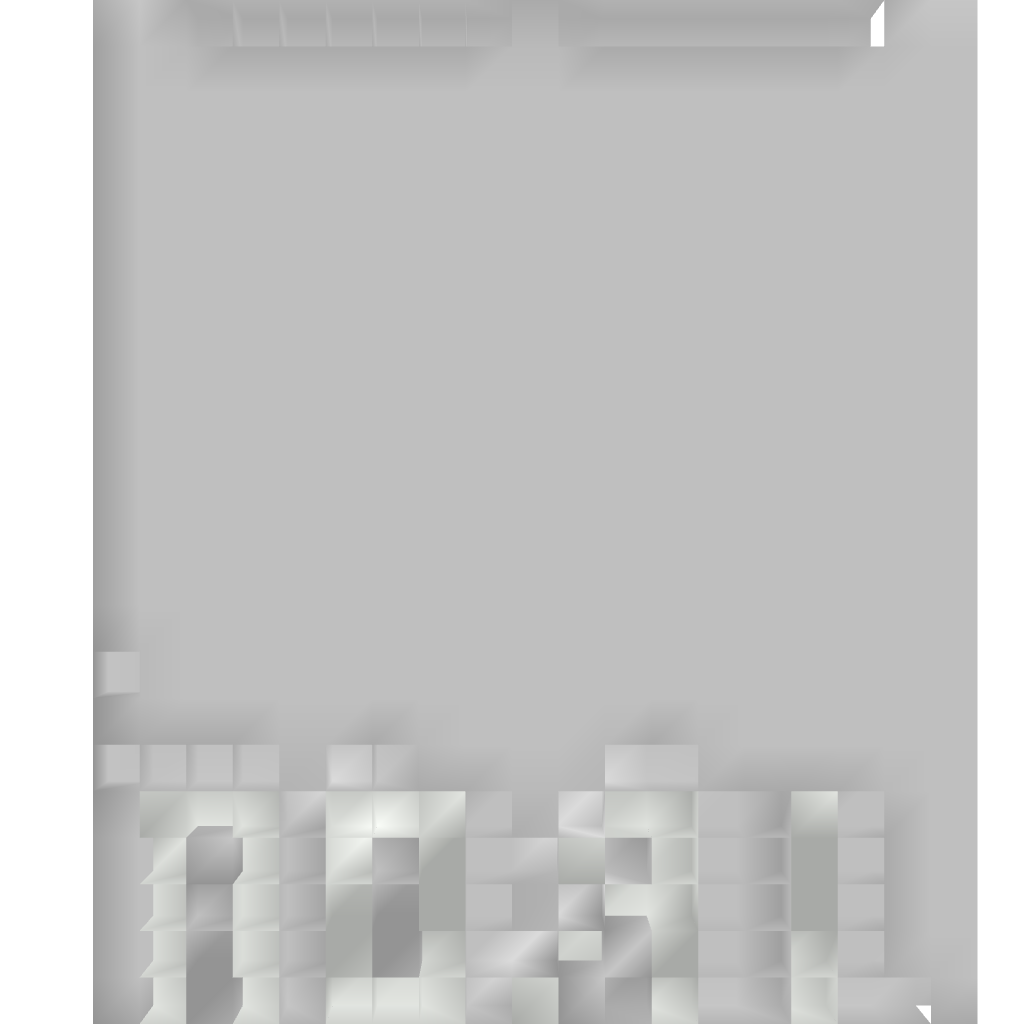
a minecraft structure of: Iron Parkour